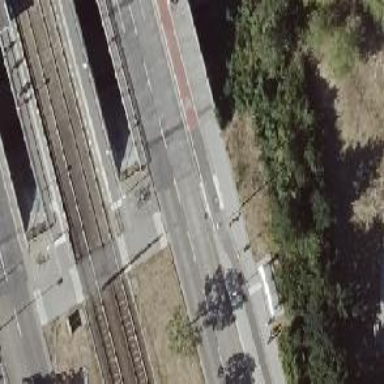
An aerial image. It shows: Uncontrolled crossing with pedestrian island.